Interaction volume radius: 5 \u00c5
Interaction volume height: 10 \u00c5
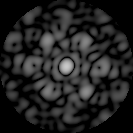
Disorder parameter: 0.4923